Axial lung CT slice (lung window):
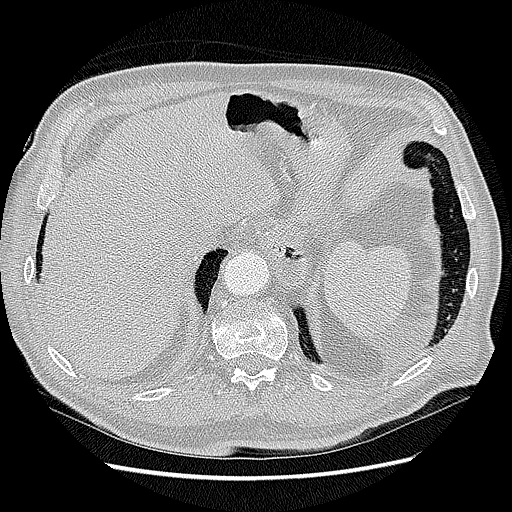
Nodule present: no